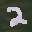
Label: 2